Field crop: maize
Growth stage: 1
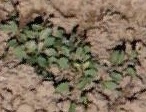
Species: convolvulus